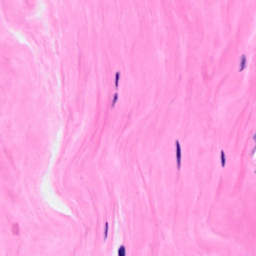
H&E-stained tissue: Breast